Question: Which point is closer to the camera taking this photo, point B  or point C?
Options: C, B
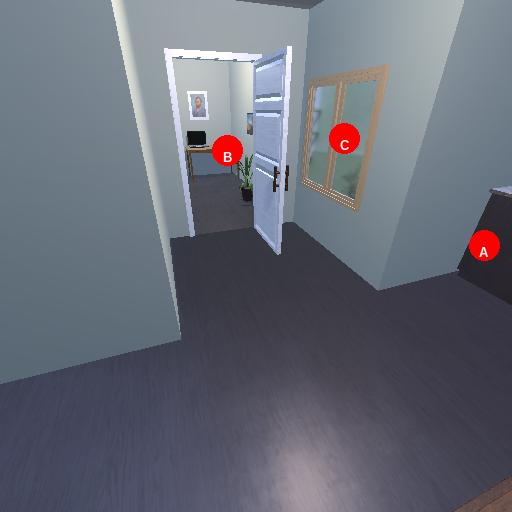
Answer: C